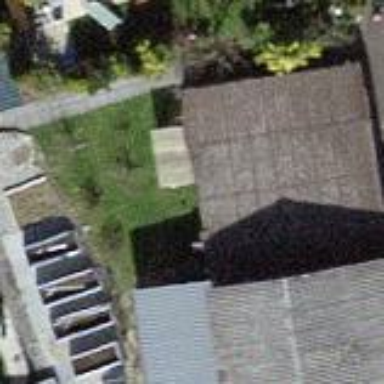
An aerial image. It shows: Shed building.